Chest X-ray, PA view. Patient: 27 years old, sex F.
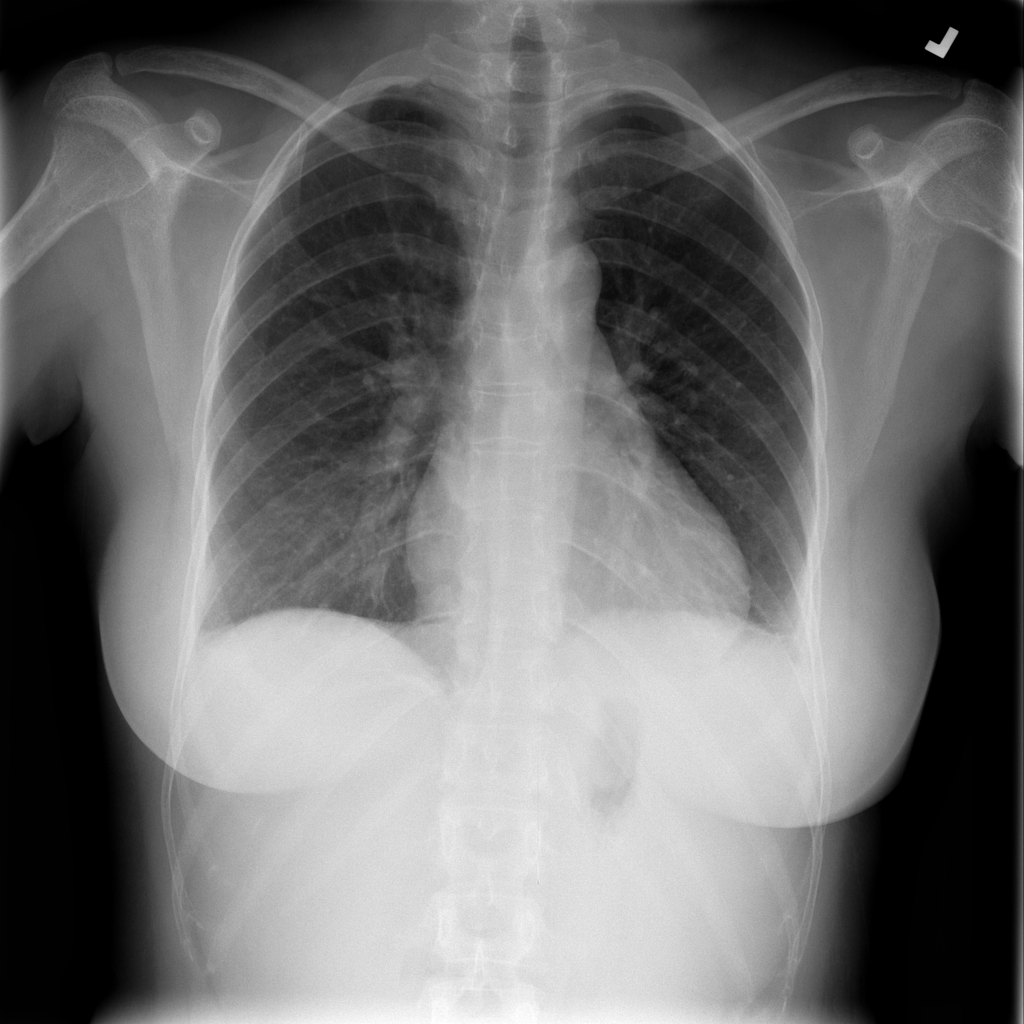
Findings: Atelectasis, Cardiomegaly, Effusion